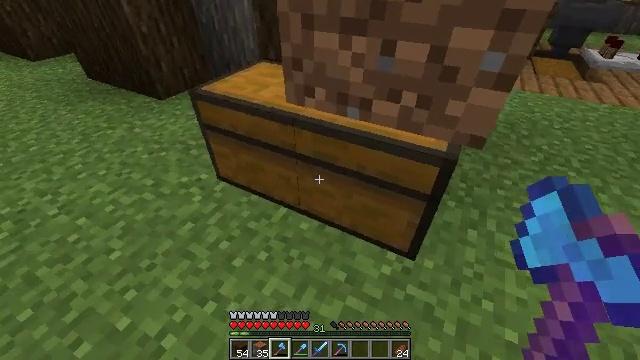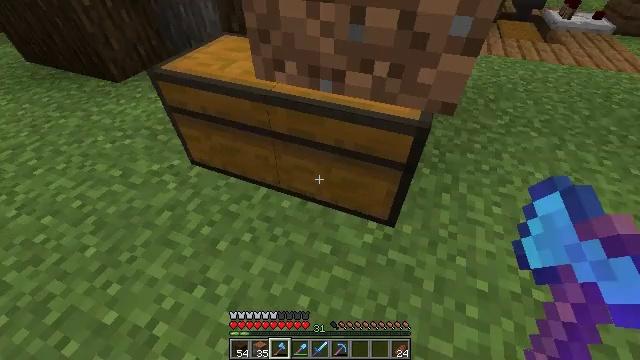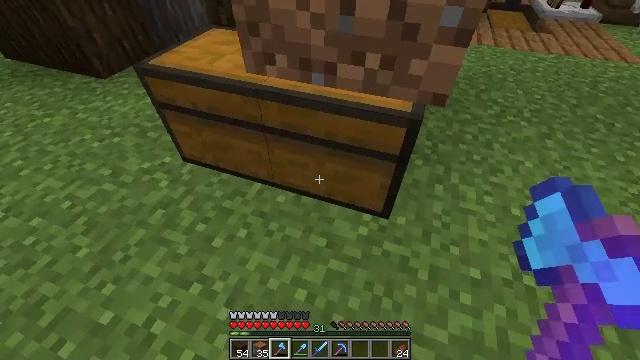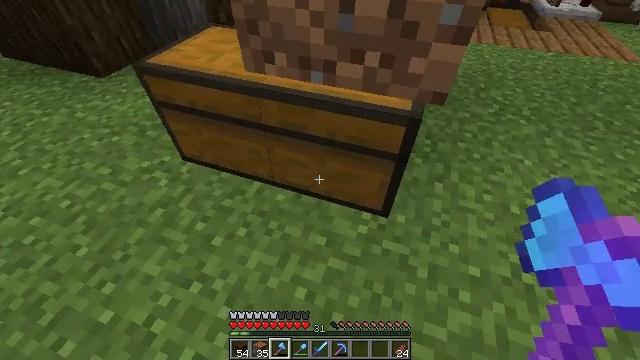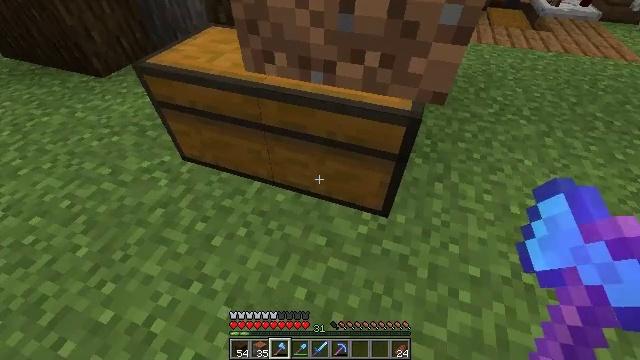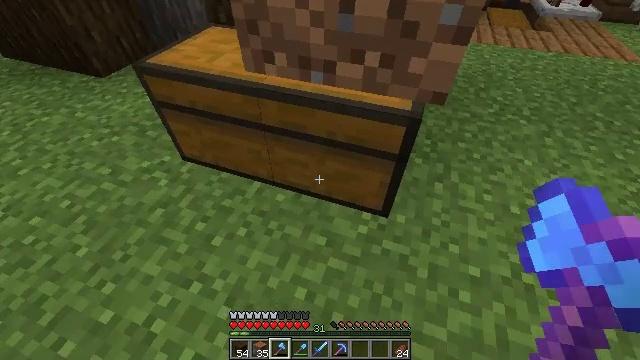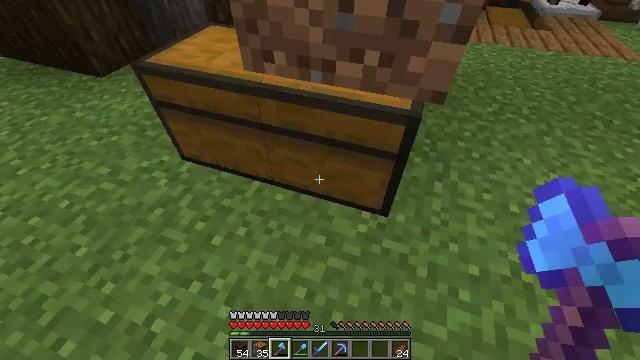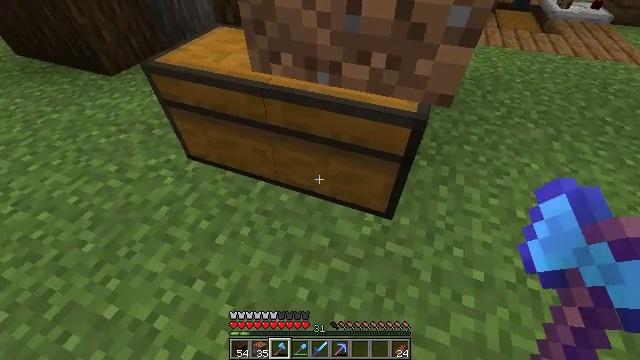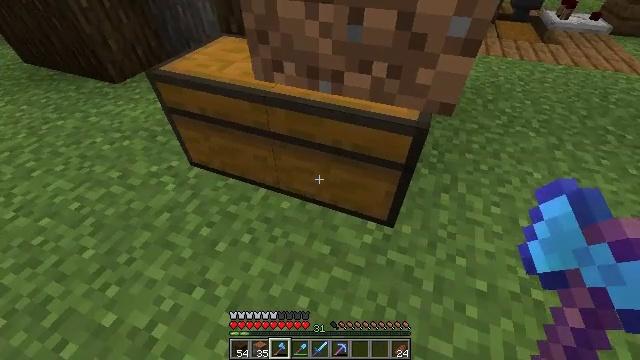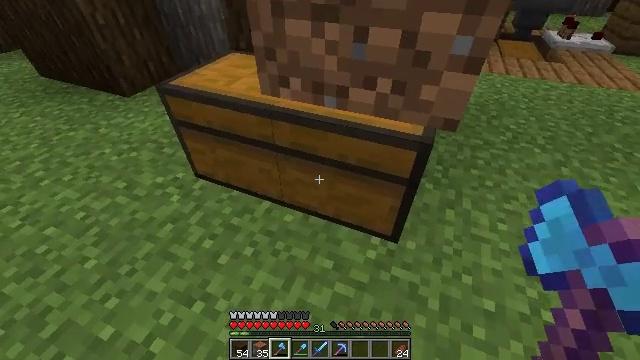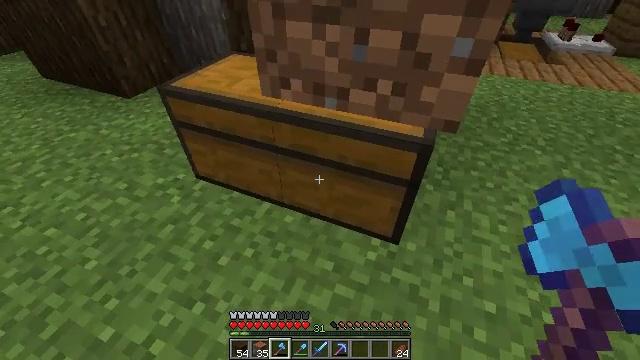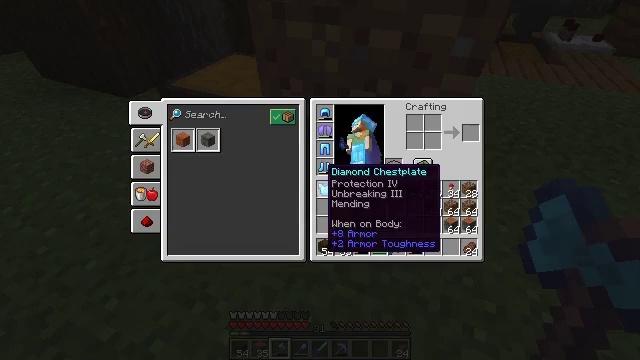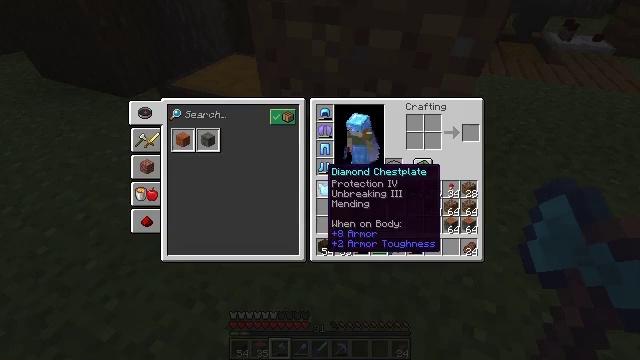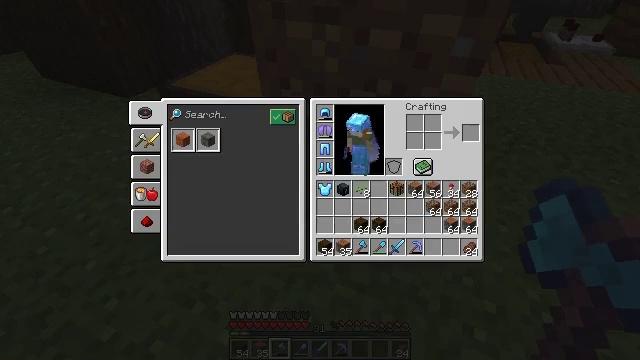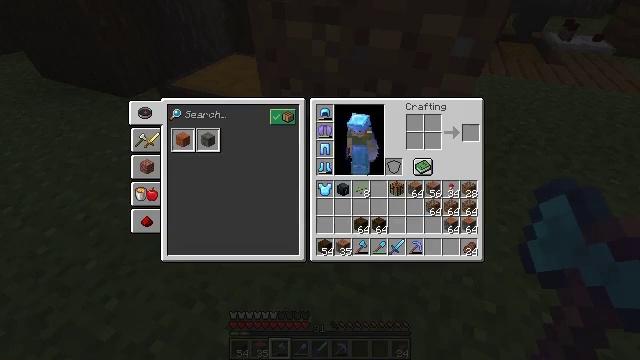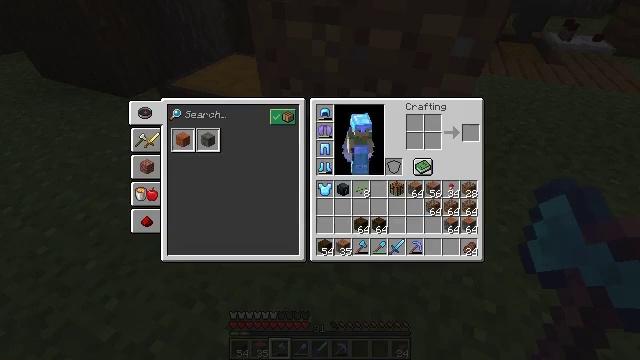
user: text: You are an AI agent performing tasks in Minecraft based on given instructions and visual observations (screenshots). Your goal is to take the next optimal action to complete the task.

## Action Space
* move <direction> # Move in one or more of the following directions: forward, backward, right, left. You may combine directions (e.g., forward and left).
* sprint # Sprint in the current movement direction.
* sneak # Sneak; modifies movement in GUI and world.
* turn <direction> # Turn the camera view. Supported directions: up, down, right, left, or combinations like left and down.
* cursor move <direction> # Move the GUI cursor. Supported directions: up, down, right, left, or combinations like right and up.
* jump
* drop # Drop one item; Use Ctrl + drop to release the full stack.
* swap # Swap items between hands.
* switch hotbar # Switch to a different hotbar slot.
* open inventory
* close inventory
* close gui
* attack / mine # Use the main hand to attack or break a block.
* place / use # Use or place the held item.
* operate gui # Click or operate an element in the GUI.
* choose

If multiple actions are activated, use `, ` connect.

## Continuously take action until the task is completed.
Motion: motion action
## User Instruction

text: Get dirt block.
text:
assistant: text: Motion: turn right and down
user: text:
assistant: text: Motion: turn right and down
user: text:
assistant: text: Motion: no_op
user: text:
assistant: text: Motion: no_op
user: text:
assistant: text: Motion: no_op
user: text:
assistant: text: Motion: no_op
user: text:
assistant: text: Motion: turn left
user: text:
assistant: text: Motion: turn up
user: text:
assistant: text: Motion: turn left and up
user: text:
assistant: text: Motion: no_op
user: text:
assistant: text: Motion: close inventory
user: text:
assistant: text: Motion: close inventory
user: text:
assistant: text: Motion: cursor move right, close inventory
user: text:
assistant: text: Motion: cursor move right, open gui
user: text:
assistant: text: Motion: no_op
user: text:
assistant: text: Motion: no_op
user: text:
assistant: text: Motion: no_op
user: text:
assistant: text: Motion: cursor move right and down
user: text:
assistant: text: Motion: cursor move right and down
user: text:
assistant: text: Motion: no_op
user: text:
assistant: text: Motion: turn up, close gui
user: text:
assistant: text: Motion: turn right and up
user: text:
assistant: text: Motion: turn right and up, attack / mine
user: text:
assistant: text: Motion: turn up, attack / mine
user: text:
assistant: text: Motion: attack / mine
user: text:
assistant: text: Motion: attack / mine
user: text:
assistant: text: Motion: attack / mine
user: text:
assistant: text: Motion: attack / mine
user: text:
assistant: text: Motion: attack / mine
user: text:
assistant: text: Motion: attack / mine